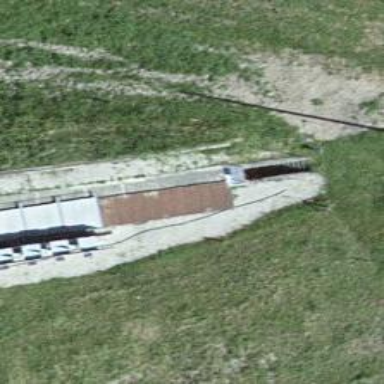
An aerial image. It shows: Retaining wall.